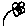
Label: flower